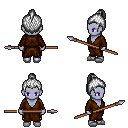
a pixel art fantasy rpg character, female body template, dark elf, purple skin, brown robe, gold greaves, white short topknot hairstyle, white slippers, spear, four views (front, back, left, right), 2x2 character sprite sheet, small pixel art, hard edges, no anti-aliasing